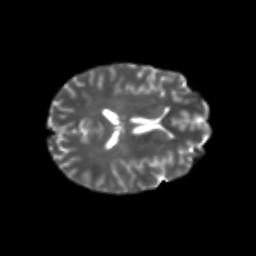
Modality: T2w
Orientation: axial
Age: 22
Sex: female
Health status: healthy
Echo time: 0.074 s